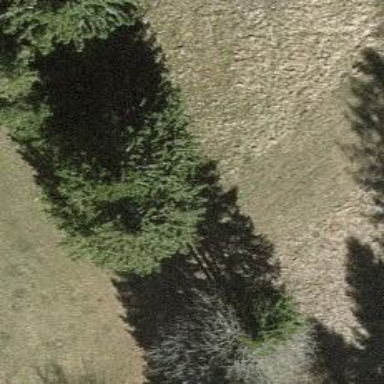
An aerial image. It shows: Beautiful tree in nature.